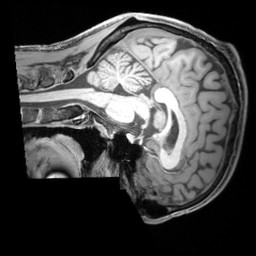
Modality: T1w
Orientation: sagittal
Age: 23
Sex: male
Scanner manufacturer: siemens
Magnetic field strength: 3 T
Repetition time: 1.97 s
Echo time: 0.00206 s